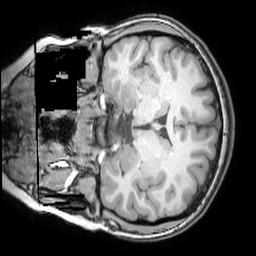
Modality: T1w
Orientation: coronal
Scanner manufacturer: philips
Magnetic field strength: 3 T
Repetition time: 0.008073 s
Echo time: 0.003695 s